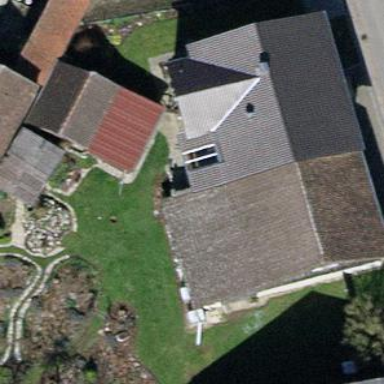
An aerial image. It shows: Rural barn.